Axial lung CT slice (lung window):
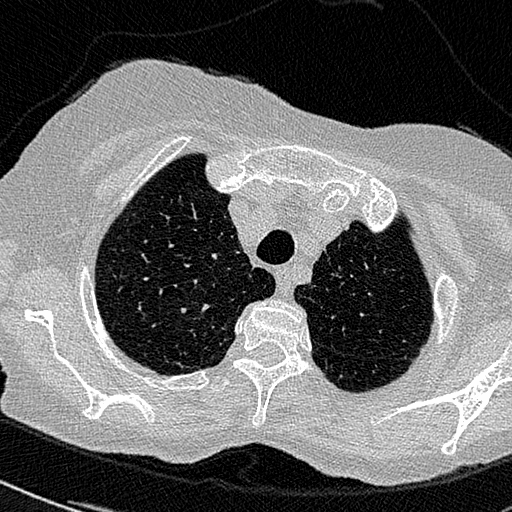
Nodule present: no